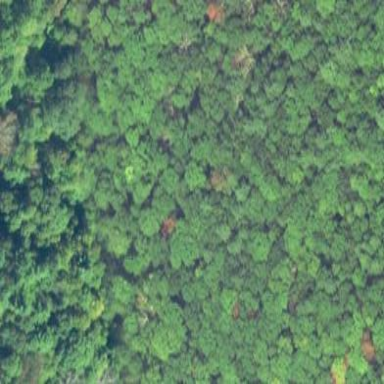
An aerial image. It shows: Mixed woodland area with various types of leaves.